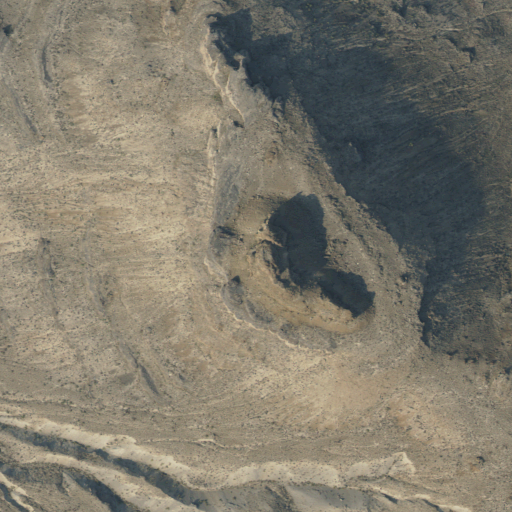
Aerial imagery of mountain in Utah named Homestead Knoll containing only shrub